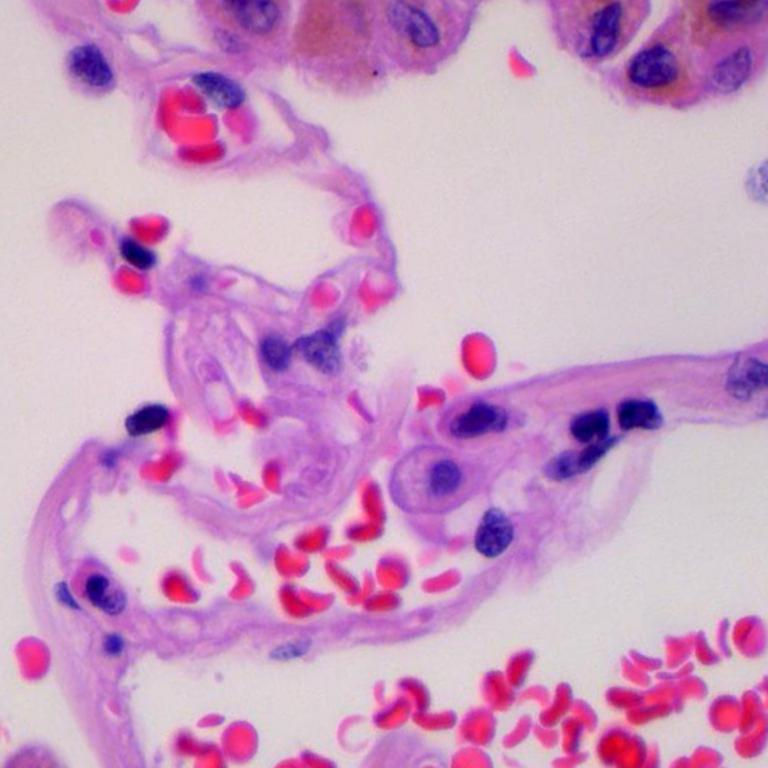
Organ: lung
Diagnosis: benign